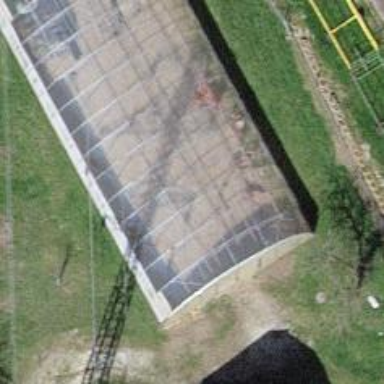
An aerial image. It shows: Greenhouse.